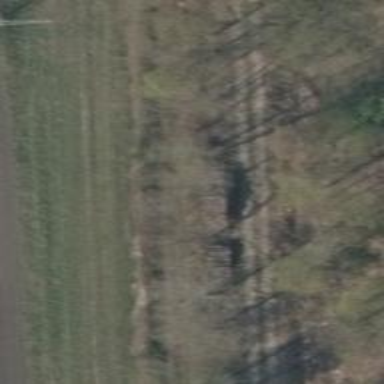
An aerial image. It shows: Track with grade 4 track type.